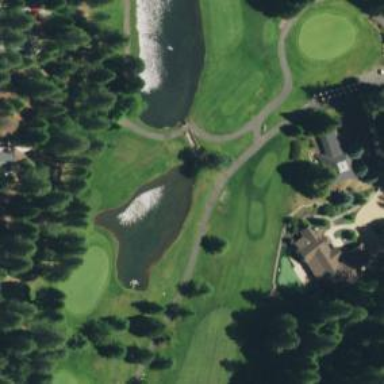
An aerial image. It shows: Footway that serves as golf path.